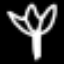
Label: leaf